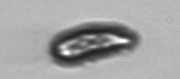
Label: Pseudochattonella_farcimen